【题型】解答题　【知识点】立体几何　【难度】easy
如图所示的几何体由圆锥的一半和一个三棱锥组成，圆锥底面圆 $O$ 的半径为 1，圆锥的高 $PO=2$，三
棱锥 $P-ABC$ 的底面 $ABC$ 是以圆锥的底面圆的直径 $AB$ 为斜边的等腰直角三角形，且与圆锥底面在同一个
平面上．

(1)求直线 $PC$ 和平面 $ABC$ 所成角的大小；

(2)求该几何体的表面积．
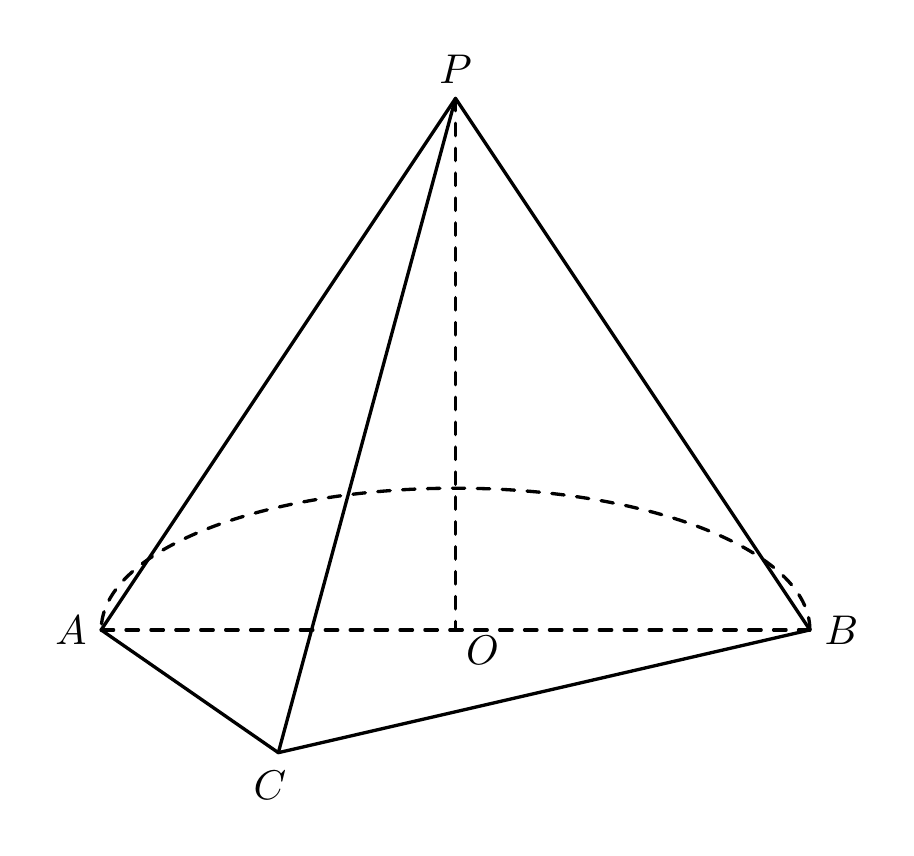
【解答】
【详解】（1）连接 $CO$，由题意， $PO \perp$ 平面 $ABC$，故直线 $PC$ 在平面 $ABC$ 上的射影为直线 $CO$，

因此直线 $PC$ 和平面 $ABC$ 所成角等于 $\angle PCO$.

因为 $\triangle ABC$ 是以 $AB$ 为直径的等腰直角三角形，所以 $CO = \dfrac{1}{2} AB = 1$.

因此，由 $PO=2$ 知 $\tan \angle PCO = \dfrac{PO}{CO} = 2$.

即直线 $PC$ 和平面 $ABC$ 所成角的大小为 $\arctan 2$.

（2）由题意，所求表面积等于圆锥表面积的一半加上 $\triangle PAC$、$\triangle PAB$ 和 $\triangle ABC$ 的面积．

因为圆锥的高 $PO=2$，圆锥的底面半径 $r = OB = 1$，所以圆锥的母线长为 $\sqrt{5}$，

表面积为 $\pi r^2 + \pi r l = \pi \times 1^2 + \pi \times 1 \times \sqrt{5} = (\sqrt{5} + 1)\pi$.

在 $\triangle PAC$ 和 $\triangle PAB$ 中，$PA = PB = PC = \sqrt{5}$，$AC = BC = \sqrt{2}$，

所以 $\cos \angle APC = \dfrac{AP^2 + CP^2 - AC^2}{2AP \cdot CP} = \dfrac{4}{5}$，得 $\sin \angle APC = \dfrac{3}{5}$．同理 $\sin \angle BPC = \dfrac{3}{5}$.

因此 $S_{\triangle PAC} = \dfrac{1}{2} AP \cdot CP \cdot \sin \angle APC = \dfrac{3}{2} = S_{\triangle PBC}$.
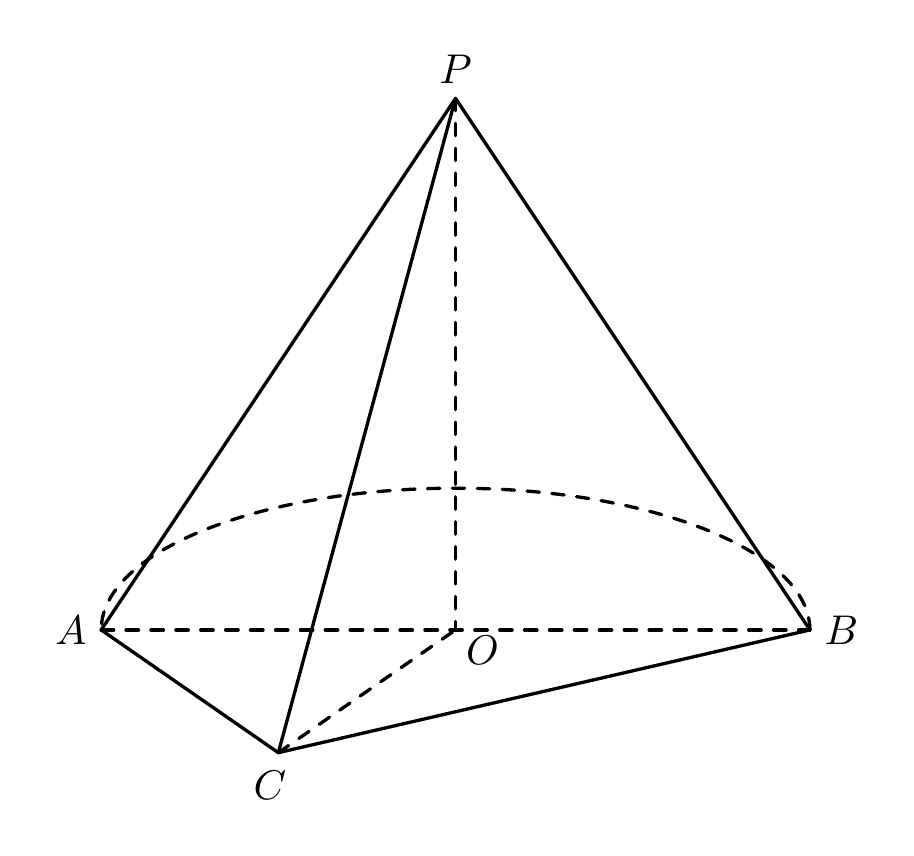